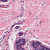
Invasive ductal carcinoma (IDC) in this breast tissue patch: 0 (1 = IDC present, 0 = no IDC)